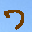
Label: 7